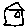
Label: house